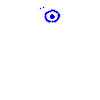
Particle: pion